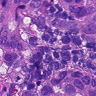
Metastatic tissue present: yes